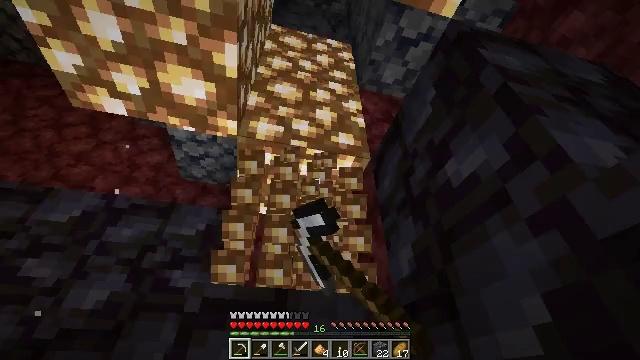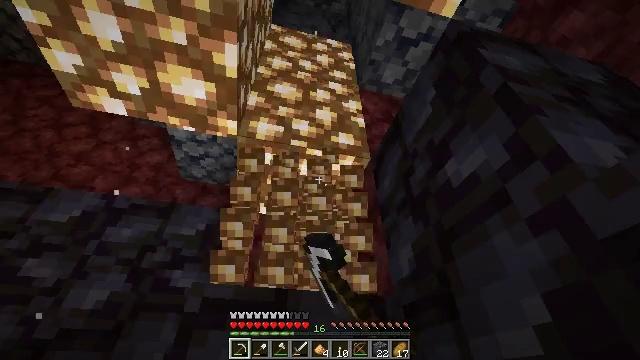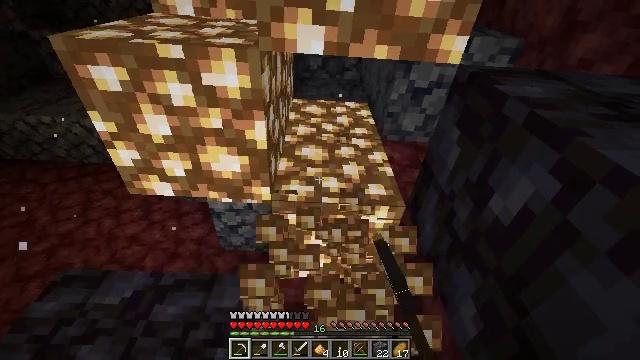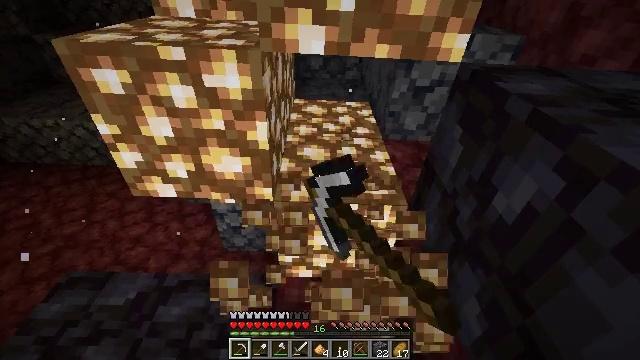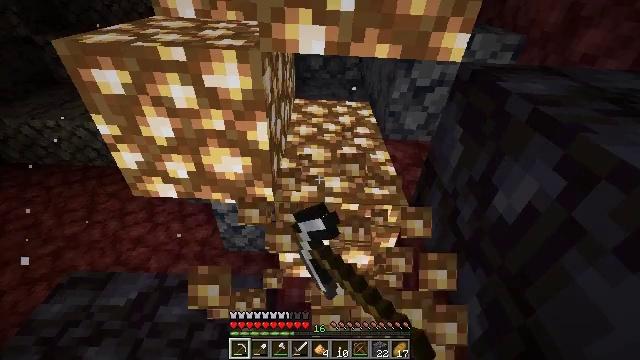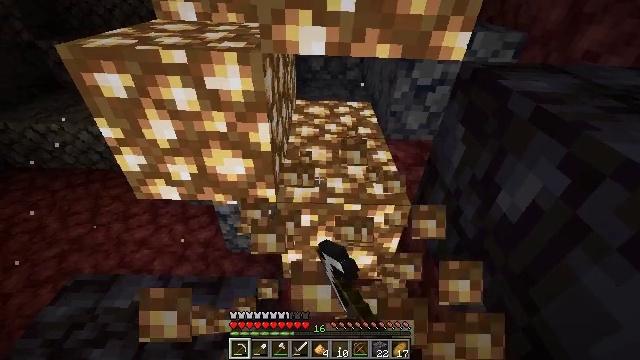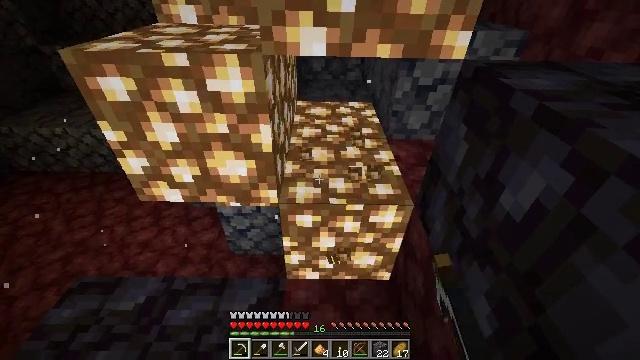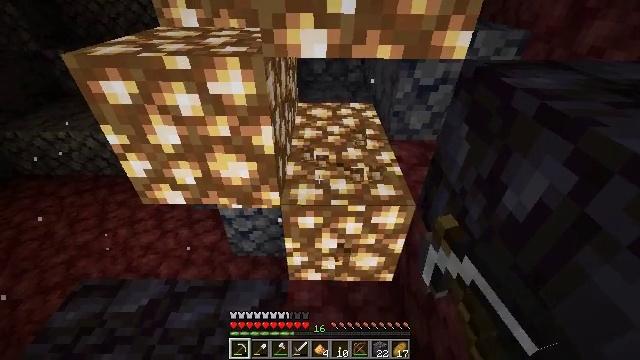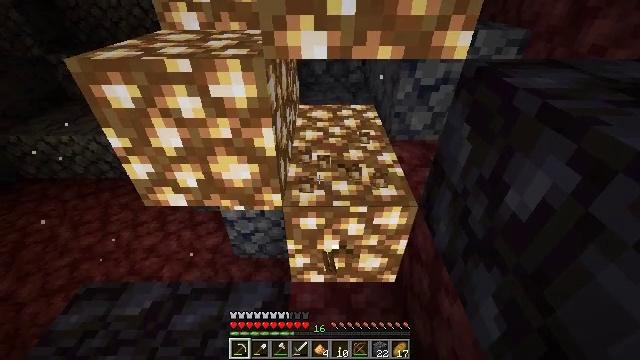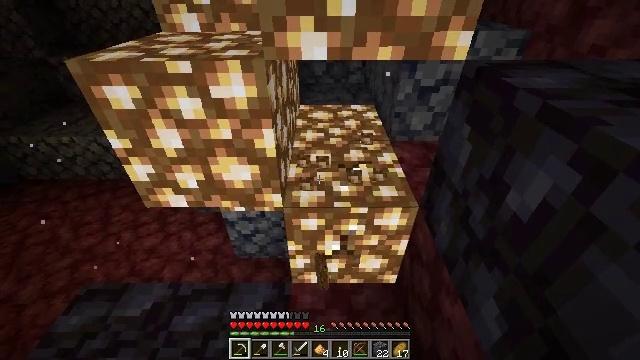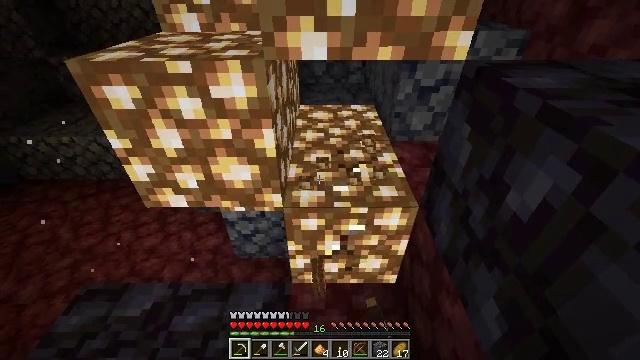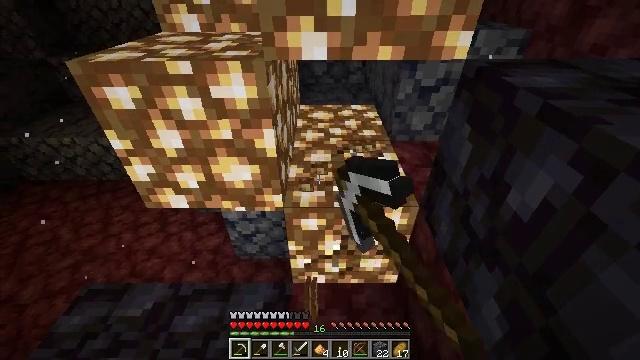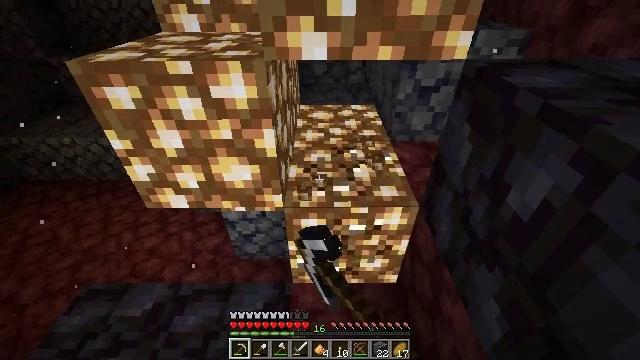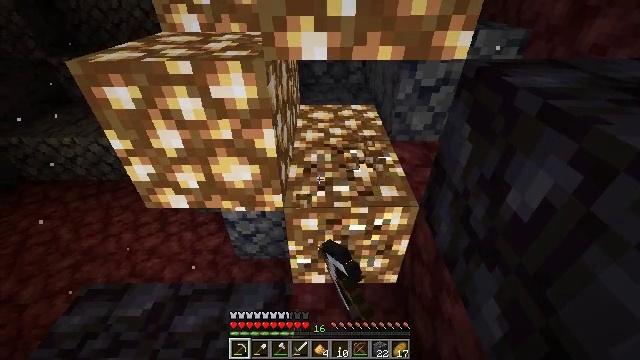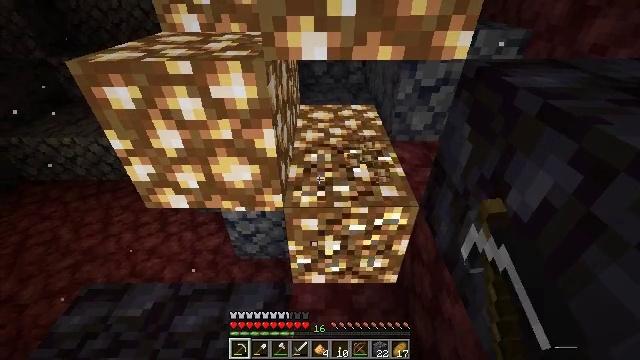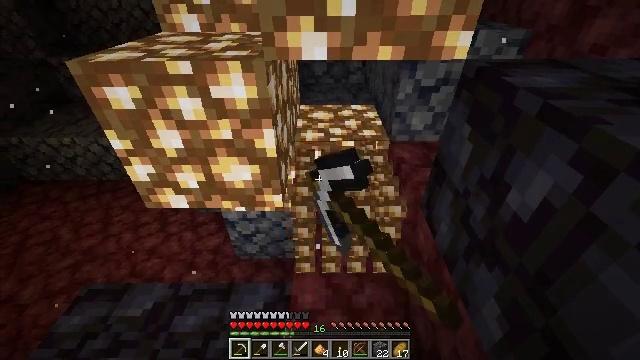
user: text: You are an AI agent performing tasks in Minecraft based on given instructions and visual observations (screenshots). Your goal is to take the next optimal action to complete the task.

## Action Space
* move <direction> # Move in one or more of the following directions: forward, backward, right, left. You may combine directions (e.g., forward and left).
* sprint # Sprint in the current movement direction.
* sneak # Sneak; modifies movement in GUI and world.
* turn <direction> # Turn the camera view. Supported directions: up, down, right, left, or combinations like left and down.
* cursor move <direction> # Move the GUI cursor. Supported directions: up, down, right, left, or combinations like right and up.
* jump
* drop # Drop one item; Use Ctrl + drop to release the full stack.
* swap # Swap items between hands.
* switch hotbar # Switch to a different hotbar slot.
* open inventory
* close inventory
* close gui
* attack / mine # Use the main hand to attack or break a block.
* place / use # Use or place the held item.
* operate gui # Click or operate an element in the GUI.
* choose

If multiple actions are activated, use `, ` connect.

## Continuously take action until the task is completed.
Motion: motion action
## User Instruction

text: Mine the glowstone in the Nether.
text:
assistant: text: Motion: attack / mine
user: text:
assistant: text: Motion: turn left and up, attack / mine
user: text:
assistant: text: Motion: attack / mine
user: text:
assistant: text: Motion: attack / mine
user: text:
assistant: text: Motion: attack / mine
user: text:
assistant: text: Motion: attack / mine
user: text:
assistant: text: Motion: attack / mine
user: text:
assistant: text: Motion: attack / mine
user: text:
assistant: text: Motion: attack / mine
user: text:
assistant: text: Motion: attack / mine
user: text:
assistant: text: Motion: attack / mine
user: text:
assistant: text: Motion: attack / mine
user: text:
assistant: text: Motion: attack / mine
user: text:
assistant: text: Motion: attack / mine
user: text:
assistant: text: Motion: attack / mine
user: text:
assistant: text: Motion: attack / mine
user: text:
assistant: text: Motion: attack / mine
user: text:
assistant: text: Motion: attack / mine
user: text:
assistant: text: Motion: turn left, attack / mine
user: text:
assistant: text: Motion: turn left, attack / mine
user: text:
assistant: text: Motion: turn left, attack / mine
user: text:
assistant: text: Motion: turn left, attack / mine
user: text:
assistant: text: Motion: turn left and up, attack / mine
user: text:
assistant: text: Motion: turn left, attack / mine
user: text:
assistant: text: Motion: turn left, attack / mine
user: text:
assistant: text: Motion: attack / mine
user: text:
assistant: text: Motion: attack / mine
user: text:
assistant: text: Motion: attack / mine
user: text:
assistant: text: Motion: attack / mine
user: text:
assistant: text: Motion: attack / mine